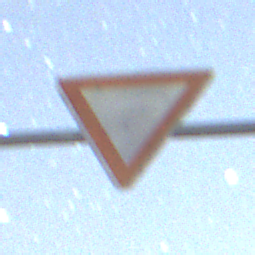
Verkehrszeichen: VorfahrtGewaehren
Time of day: Night
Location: Outdoor (Nature)
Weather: Clear
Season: NotSpecified
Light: Natural